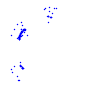
Particle: kaon